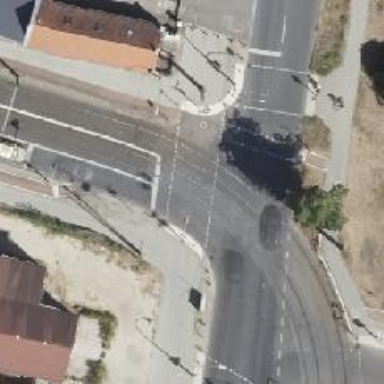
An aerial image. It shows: Tertiary road with asphalt surface. There are sidewalks on both sides and cycle track on the right.